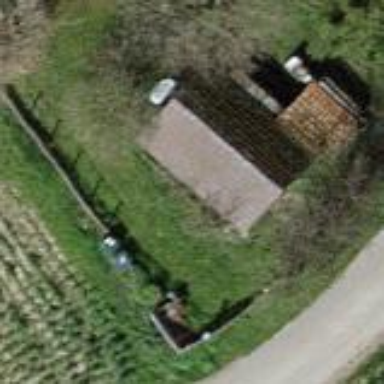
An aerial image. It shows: Shed.